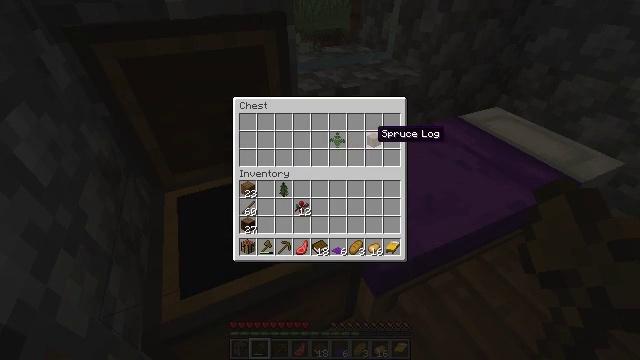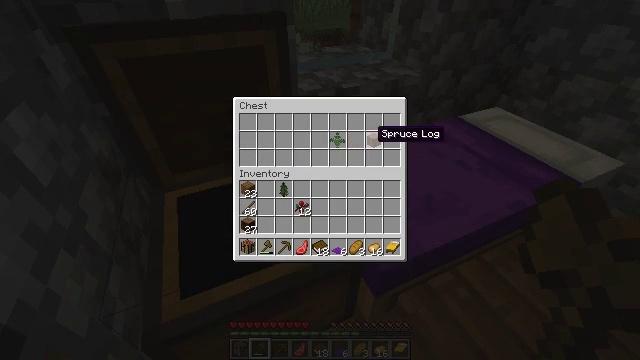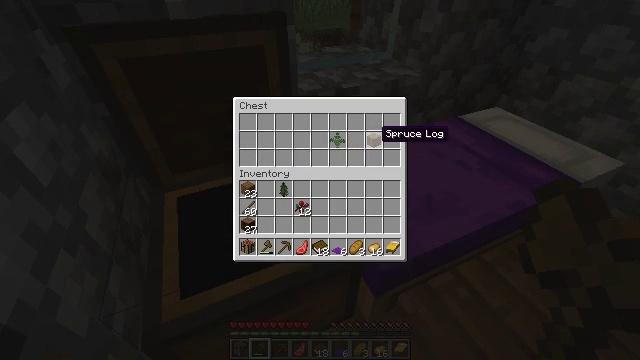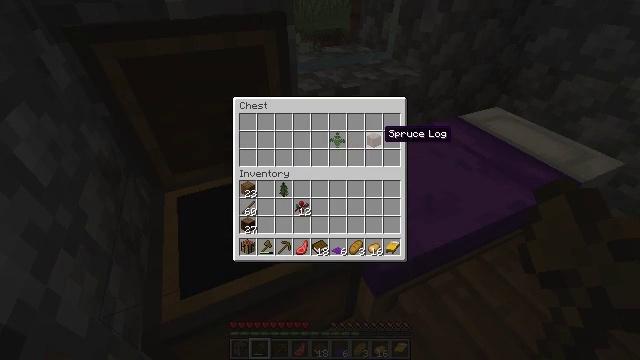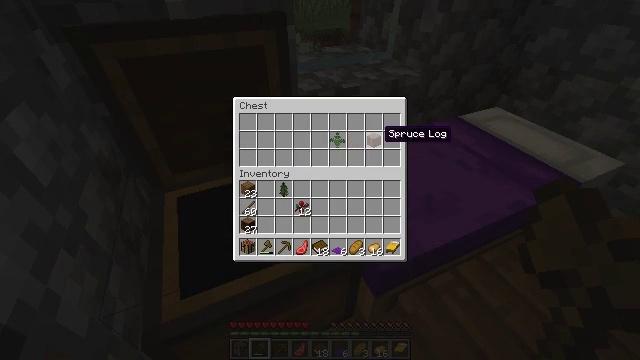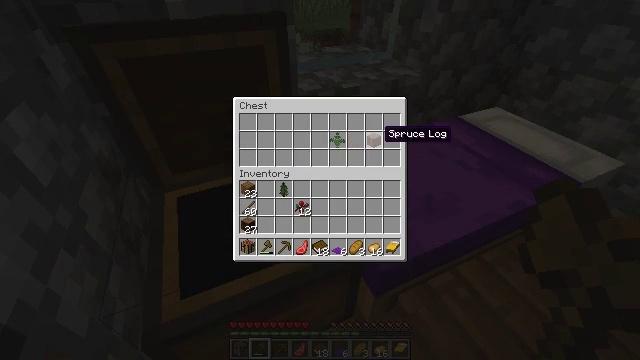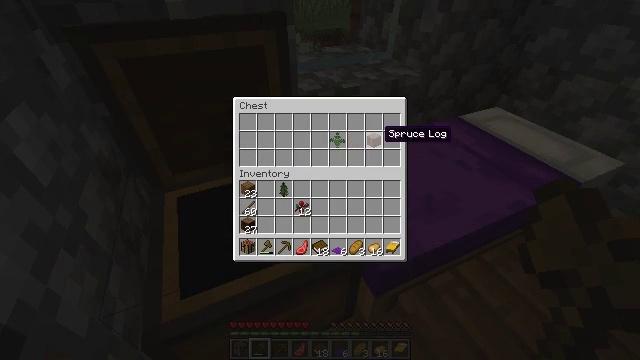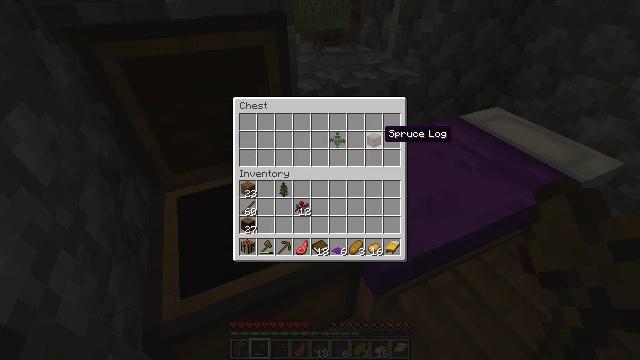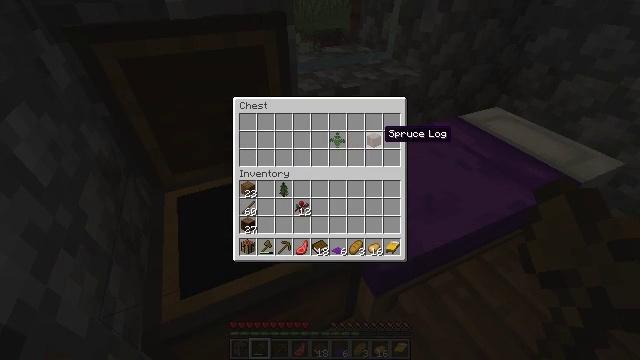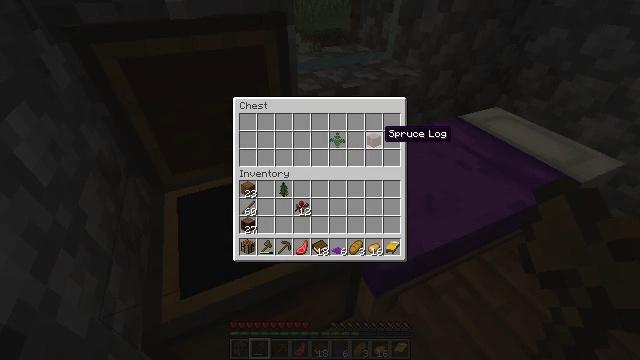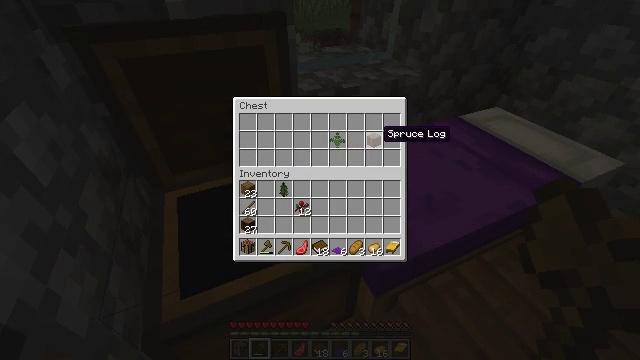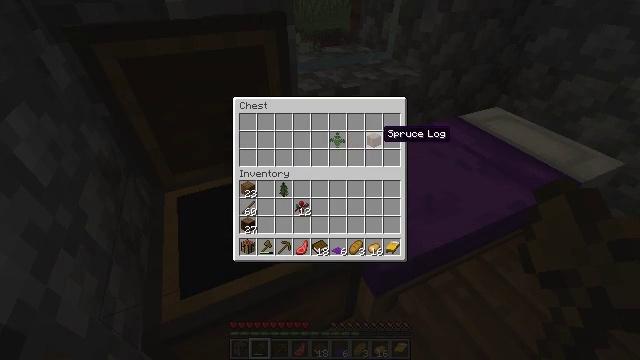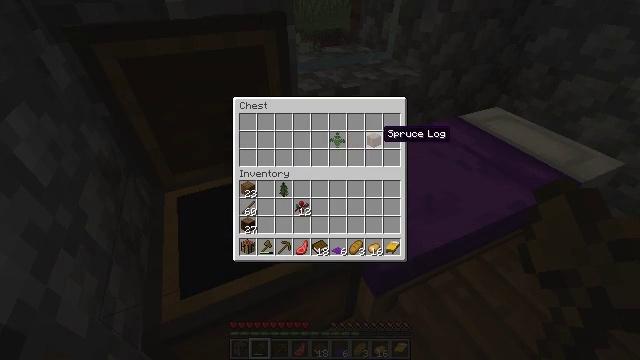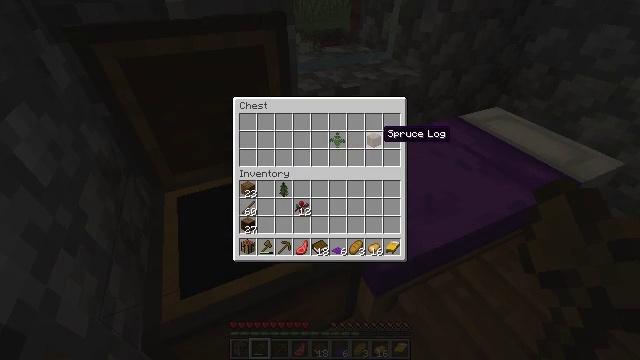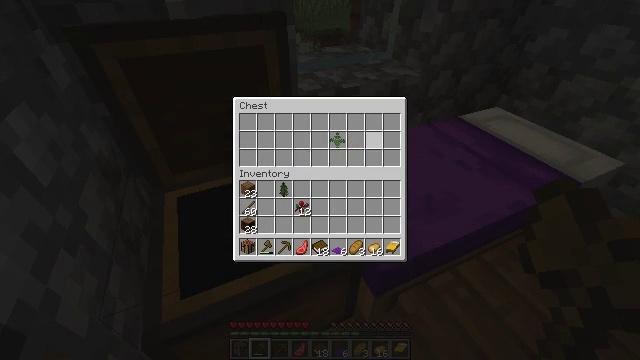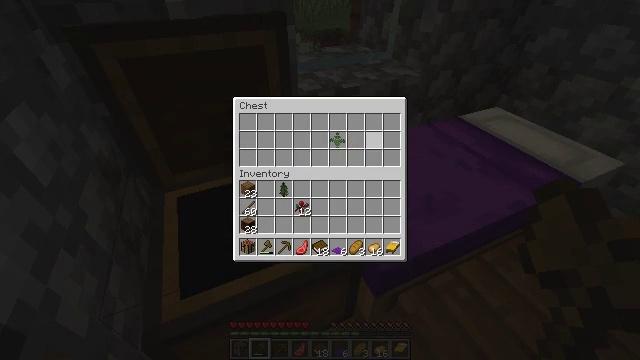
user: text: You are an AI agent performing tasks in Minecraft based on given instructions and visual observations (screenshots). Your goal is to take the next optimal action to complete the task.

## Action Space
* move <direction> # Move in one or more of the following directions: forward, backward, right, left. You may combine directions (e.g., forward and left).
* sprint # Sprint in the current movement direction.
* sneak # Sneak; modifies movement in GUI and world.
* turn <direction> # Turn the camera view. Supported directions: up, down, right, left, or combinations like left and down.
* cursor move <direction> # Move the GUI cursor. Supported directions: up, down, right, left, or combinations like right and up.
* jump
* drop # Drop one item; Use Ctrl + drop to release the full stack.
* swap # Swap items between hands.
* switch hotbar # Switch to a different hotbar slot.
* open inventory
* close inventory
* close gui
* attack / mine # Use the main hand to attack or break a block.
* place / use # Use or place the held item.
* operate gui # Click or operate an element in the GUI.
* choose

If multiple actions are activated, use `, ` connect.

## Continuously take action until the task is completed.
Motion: motion action
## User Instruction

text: Reclaim the smoker from the setup.
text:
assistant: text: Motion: sneak, operate gui
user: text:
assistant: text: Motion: sneak, operate gui
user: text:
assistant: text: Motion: sneak, operate gui
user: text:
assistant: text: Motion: sneak, operate gui
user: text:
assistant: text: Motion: sneak, operate gui
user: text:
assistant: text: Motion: sneak
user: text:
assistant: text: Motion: sneak
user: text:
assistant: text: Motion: sneak
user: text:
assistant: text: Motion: sneak
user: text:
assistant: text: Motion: sneak
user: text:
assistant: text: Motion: sneak
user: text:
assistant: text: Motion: sneak
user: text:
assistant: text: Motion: sneak
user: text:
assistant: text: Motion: sneak, operate gui
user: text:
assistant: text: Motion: sneak, operate gui
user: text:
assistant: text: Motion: sneak, operate gui
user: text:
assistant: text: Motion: sneak
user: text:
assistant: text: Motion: sneak
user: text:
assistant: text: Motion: sneak, cursor move up
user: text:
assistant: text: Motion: sneak
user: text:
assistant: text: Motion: sneak
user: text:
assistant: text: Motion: sneak
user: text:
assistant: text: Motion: sneak
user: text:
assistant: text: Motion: no_op
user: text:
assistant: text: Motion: close gui
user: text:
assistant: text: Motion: turn left, open inventory
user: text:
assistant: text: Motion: turn left
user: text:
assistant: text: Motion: turn left
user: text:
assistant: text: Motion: move left, turn left and up
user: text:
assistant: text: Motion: move left, turn left and up